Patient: sex M, age 52
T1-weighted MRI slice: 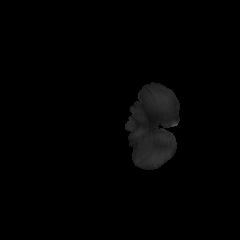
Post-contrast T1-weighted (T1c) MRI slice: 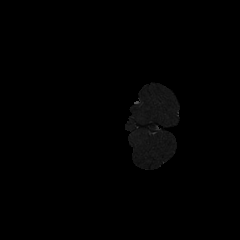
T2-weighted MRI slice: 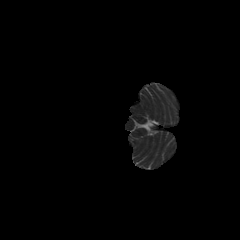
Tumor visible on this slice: no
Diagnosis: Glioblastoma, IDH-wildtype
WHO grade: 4